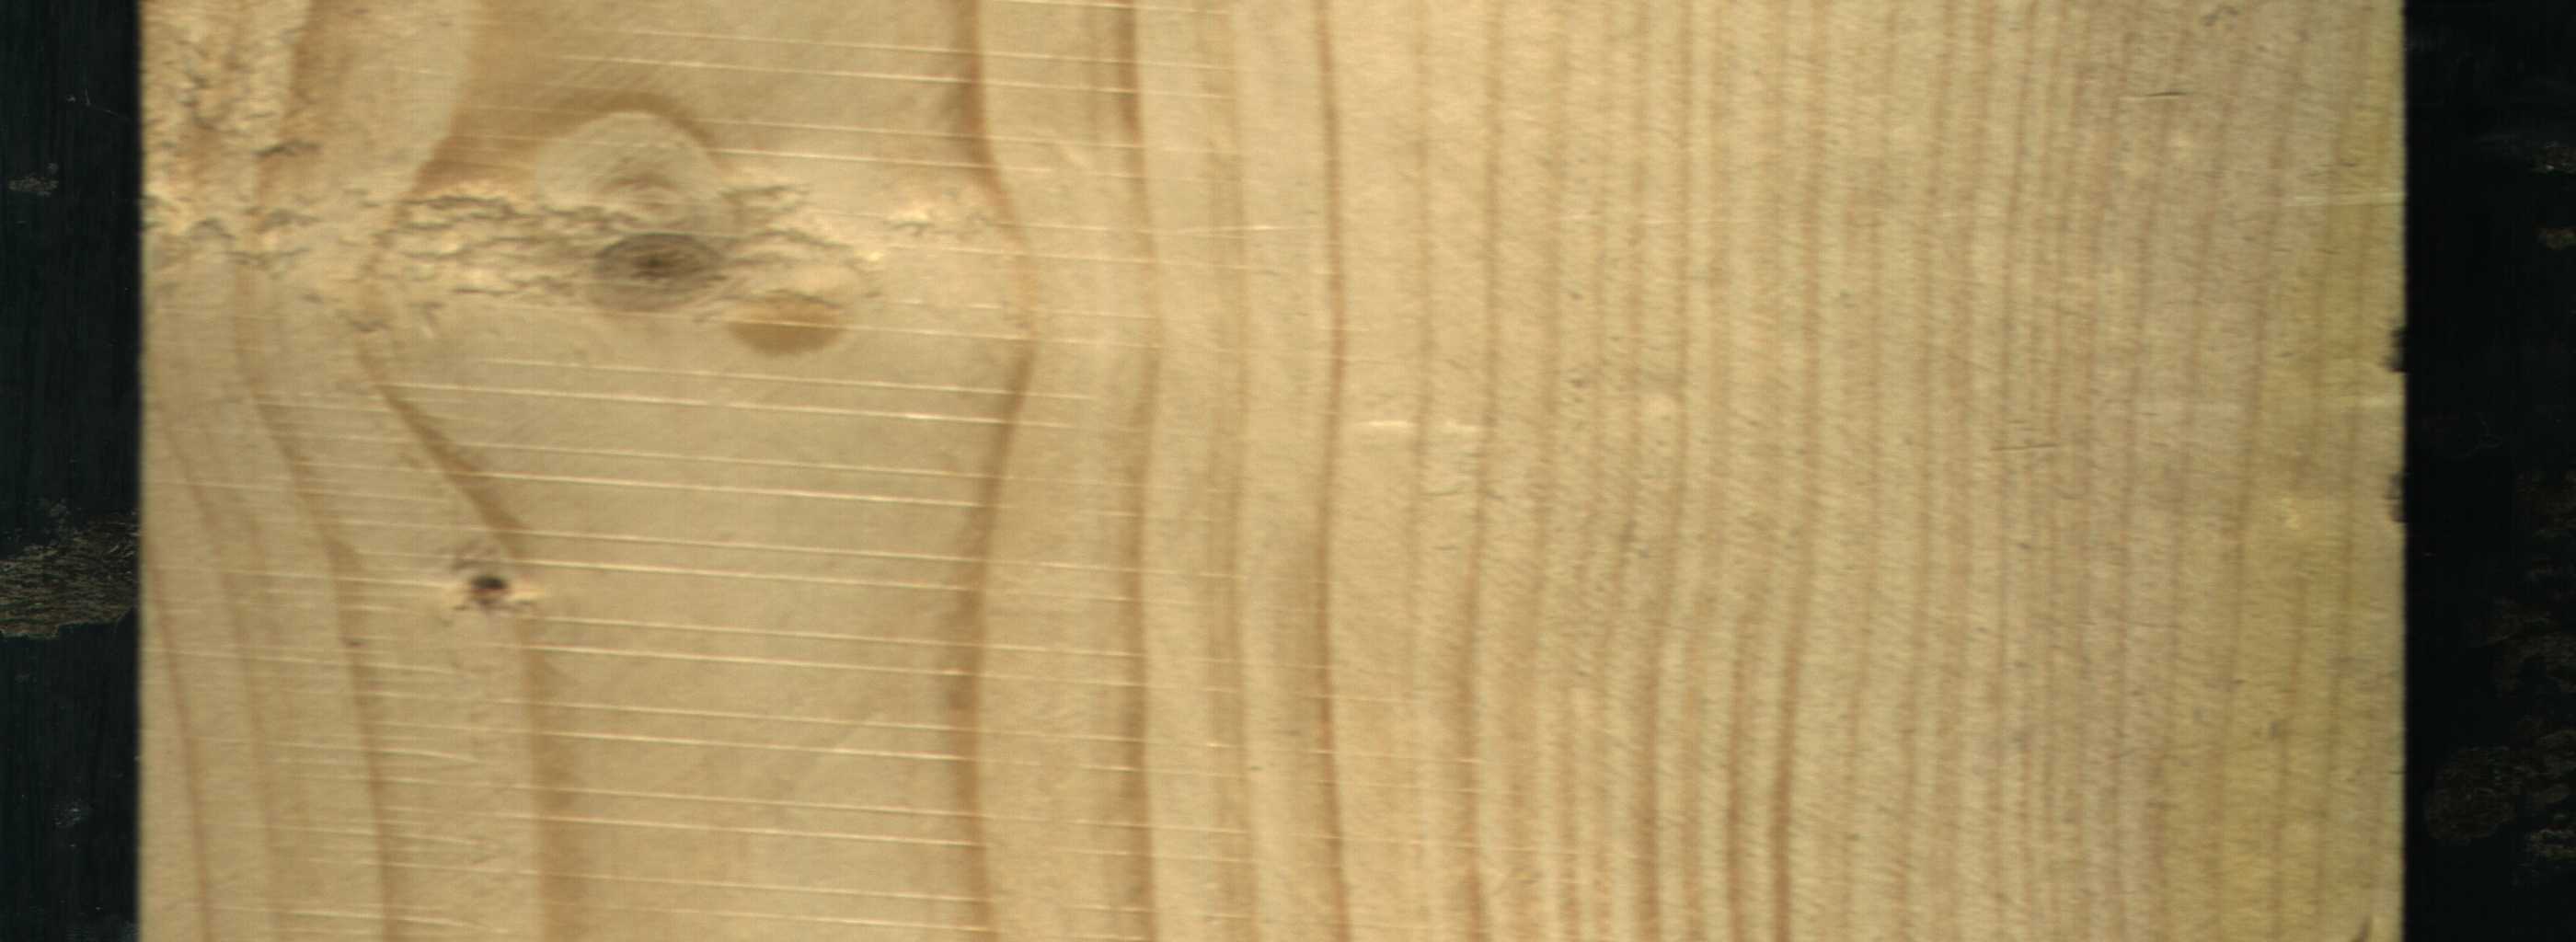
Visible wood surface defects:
Live_Knot
Live_Knot